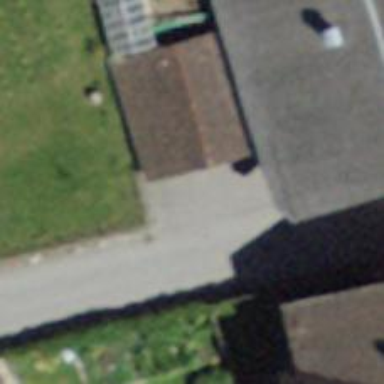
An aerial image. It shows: Garage building.